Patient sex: M
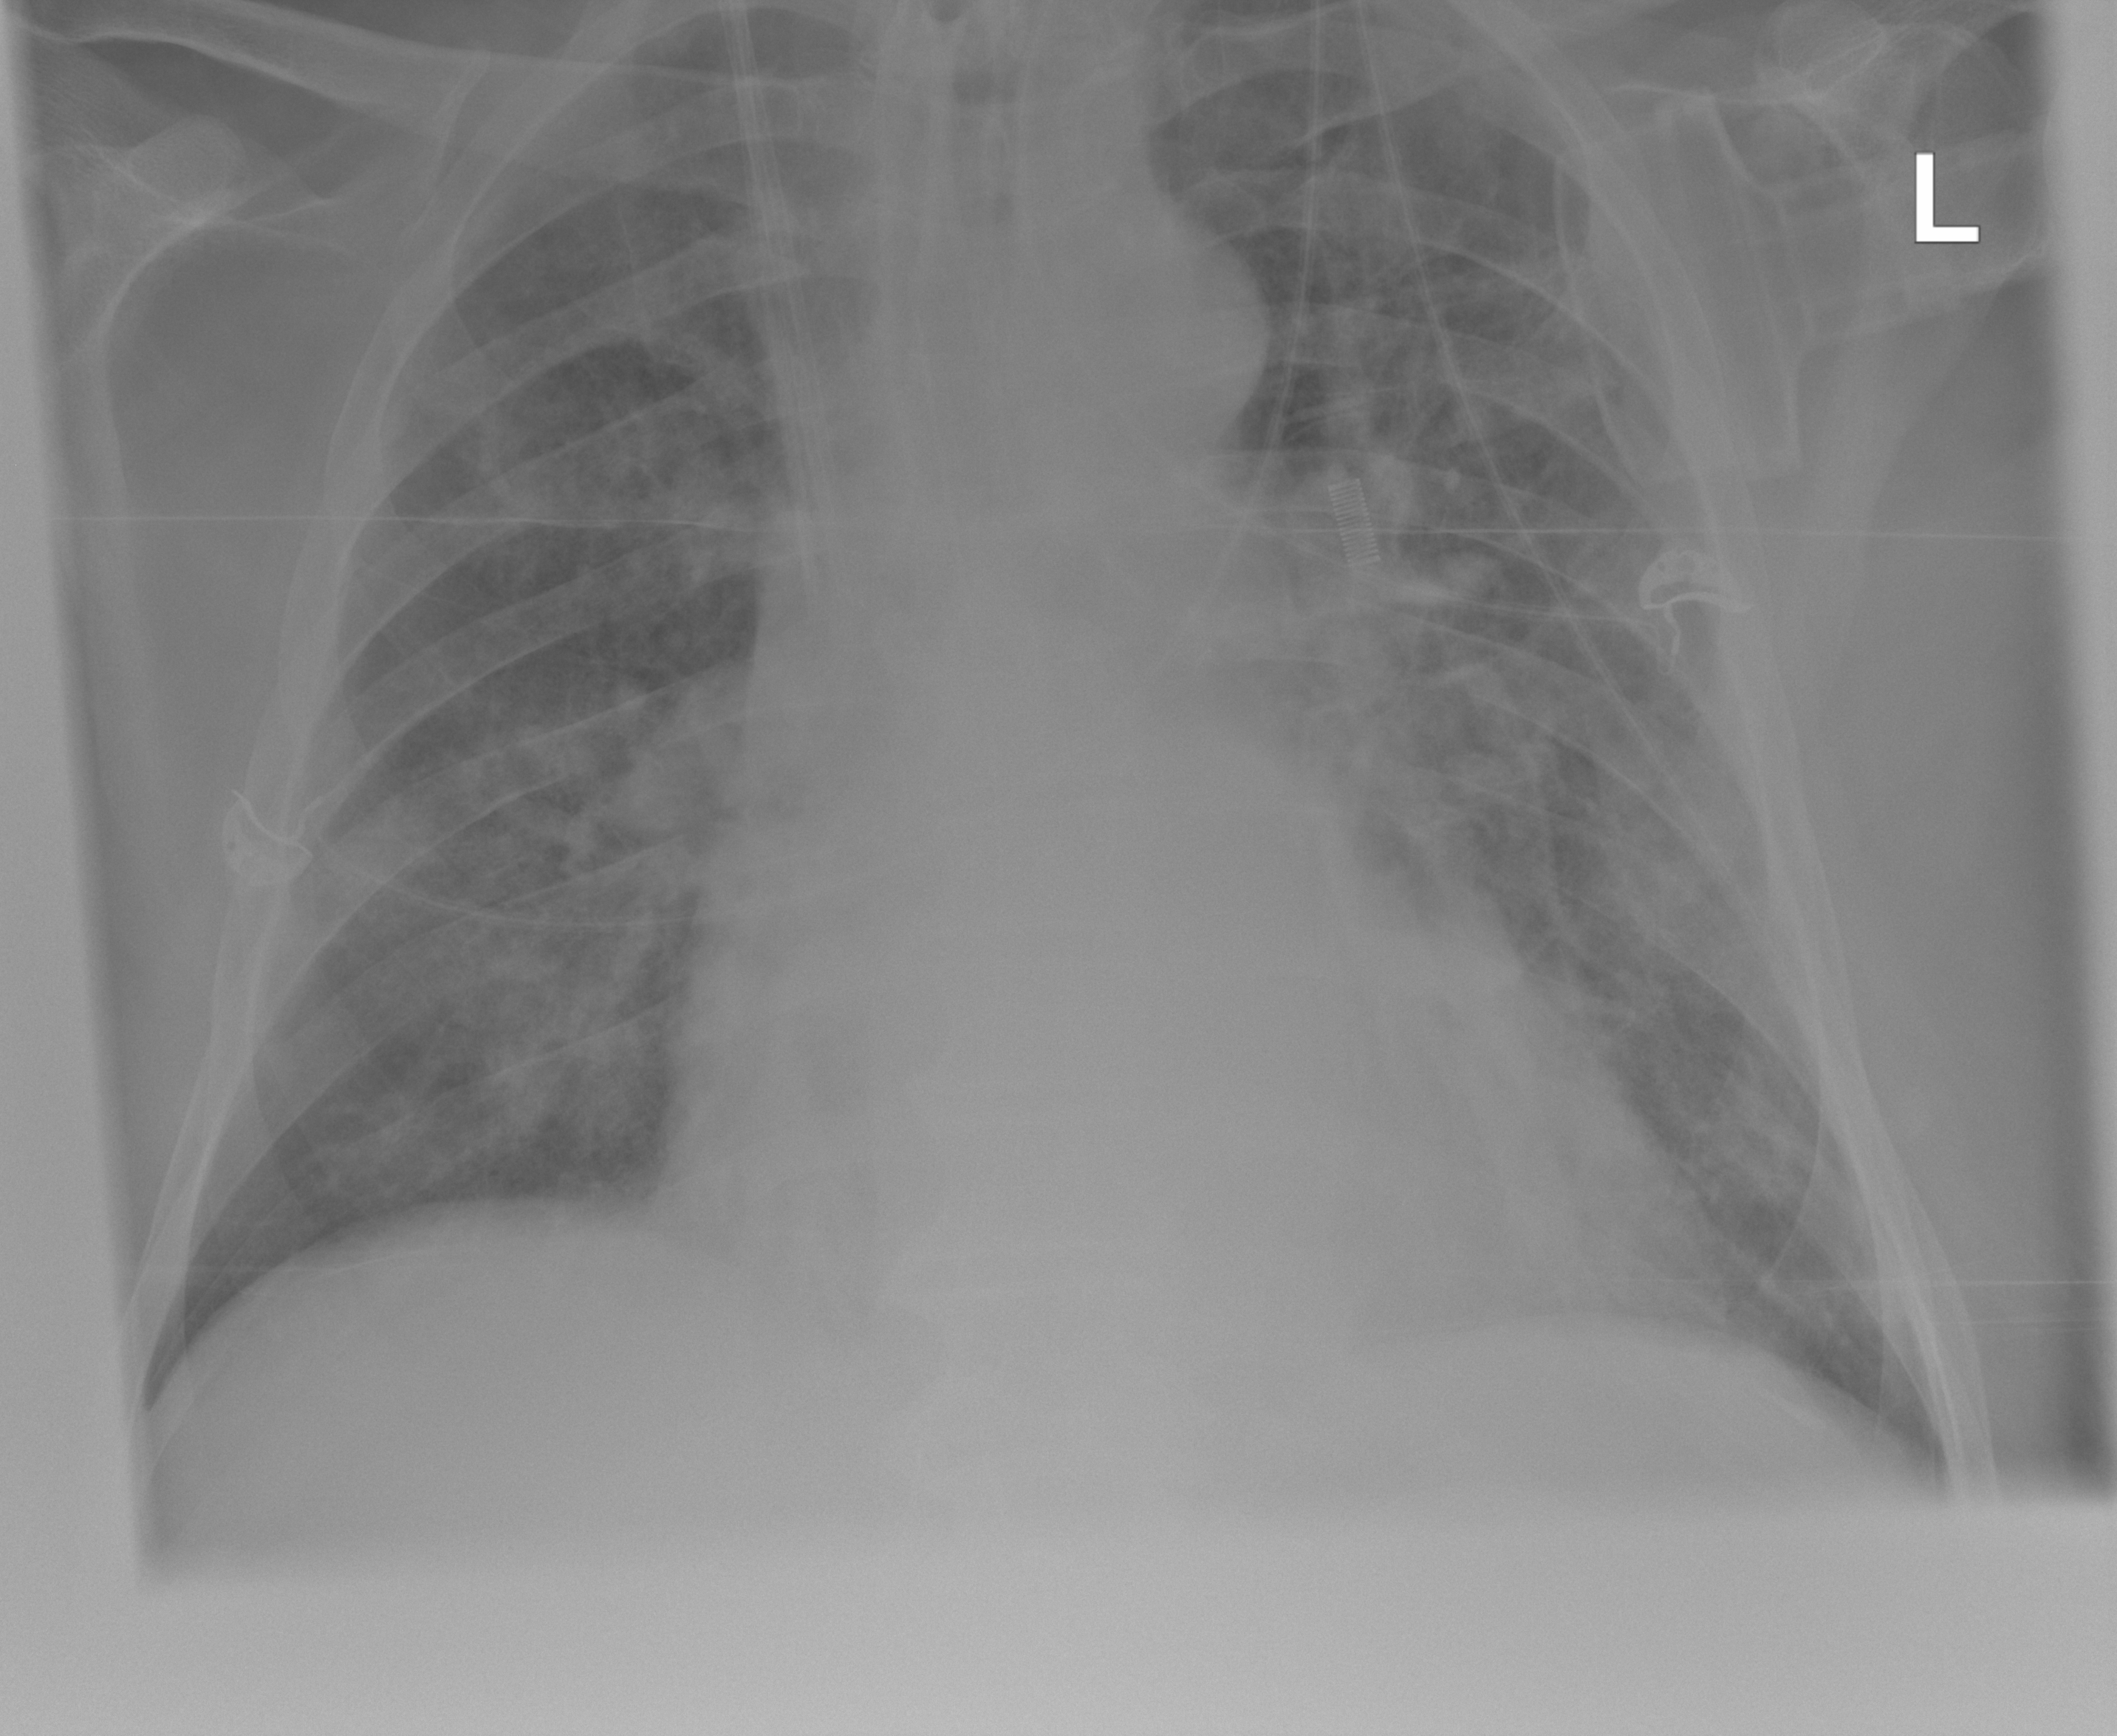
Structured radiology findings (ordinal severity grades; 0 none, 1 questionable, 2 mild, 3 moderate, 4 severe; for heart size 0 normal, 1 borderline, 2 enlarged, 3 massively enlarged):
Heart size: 2
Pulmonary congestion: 0
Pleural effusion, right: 0
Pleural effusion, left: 0
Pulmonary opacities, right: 2
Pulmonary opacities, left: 2
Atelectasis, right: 2
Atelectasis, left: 2